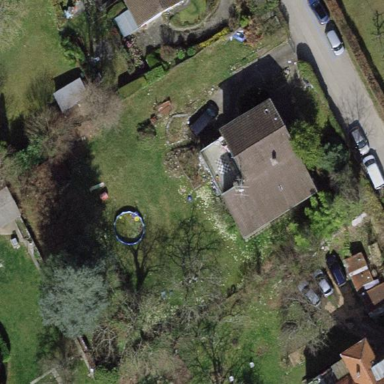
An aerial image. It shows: Garden surrounded by fence.